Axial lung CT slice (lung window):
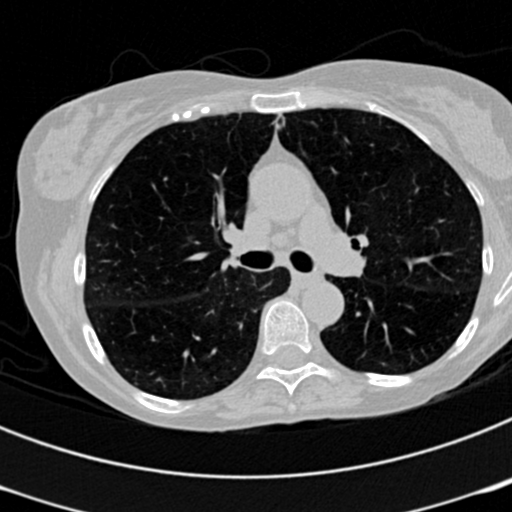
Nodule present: no